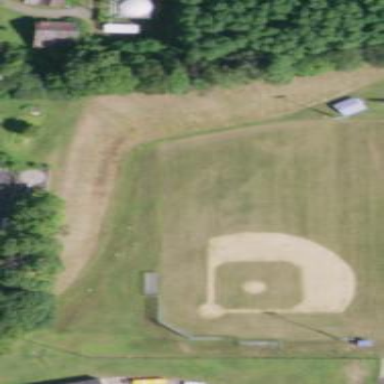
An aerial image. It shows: Baseball pitch for leisure land.